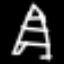
Label: The Eiffel Tower